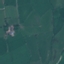
Label: Pasture